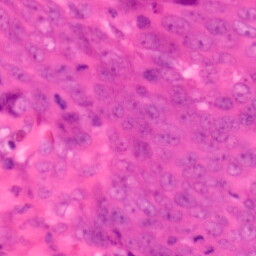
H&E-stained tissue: Colon